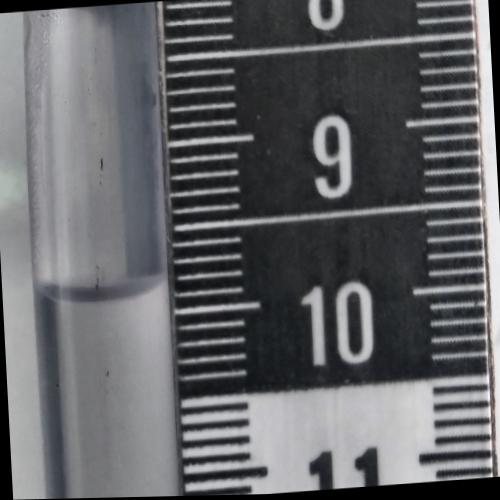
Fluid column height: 9.8 cm